Field crop: tomato
Growth stage: 1
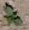
Species: solanum